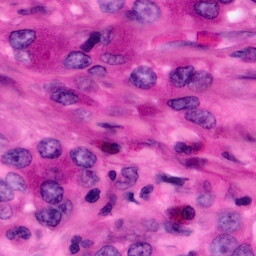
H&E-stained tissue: Pancreatic